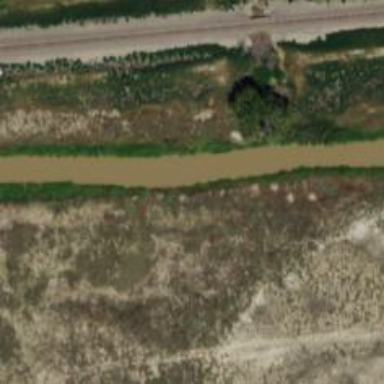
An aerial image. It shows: Irrigation canal used for providing water to the land.